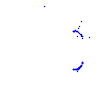
Particle: proton